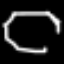
Label: octagon